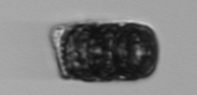
Label: Paralia_sulcata